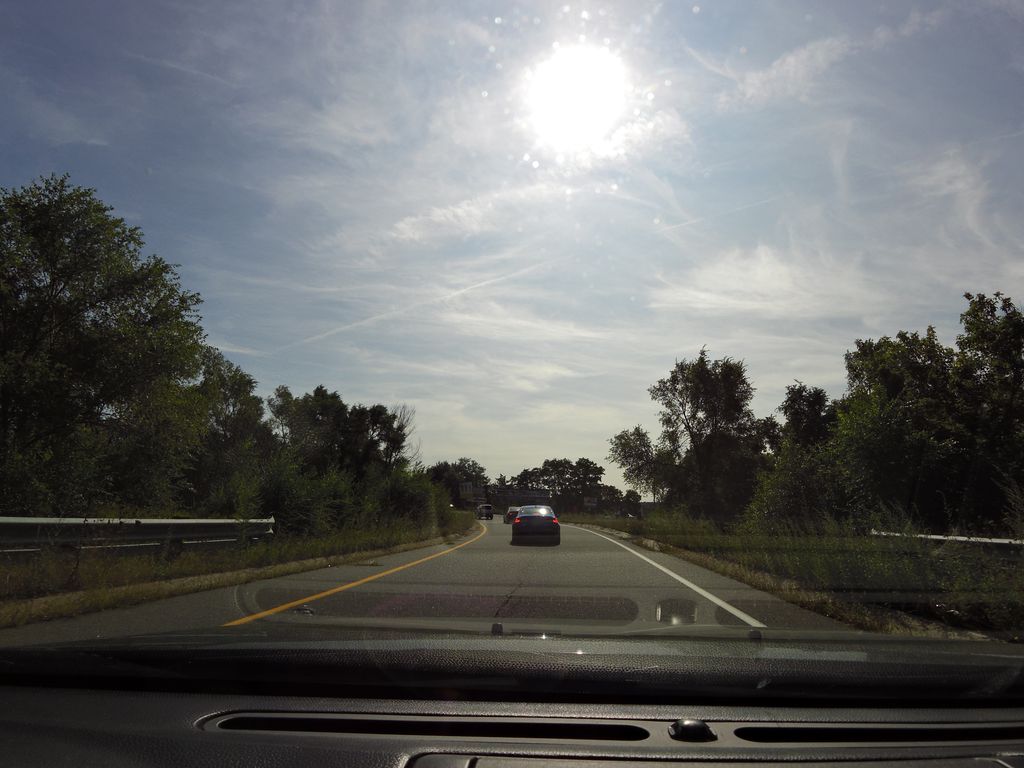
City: hamilton